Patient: sex F, age 26
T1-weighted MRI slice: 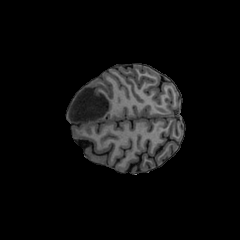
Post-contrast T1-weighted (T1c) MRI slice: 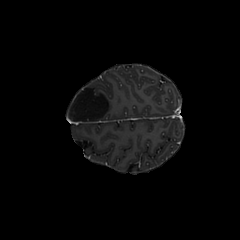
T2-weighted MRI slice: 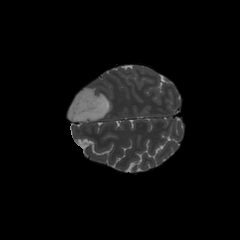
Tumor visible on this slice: yes
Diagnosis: Astrocytoma, IDH-mutant
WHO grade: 3